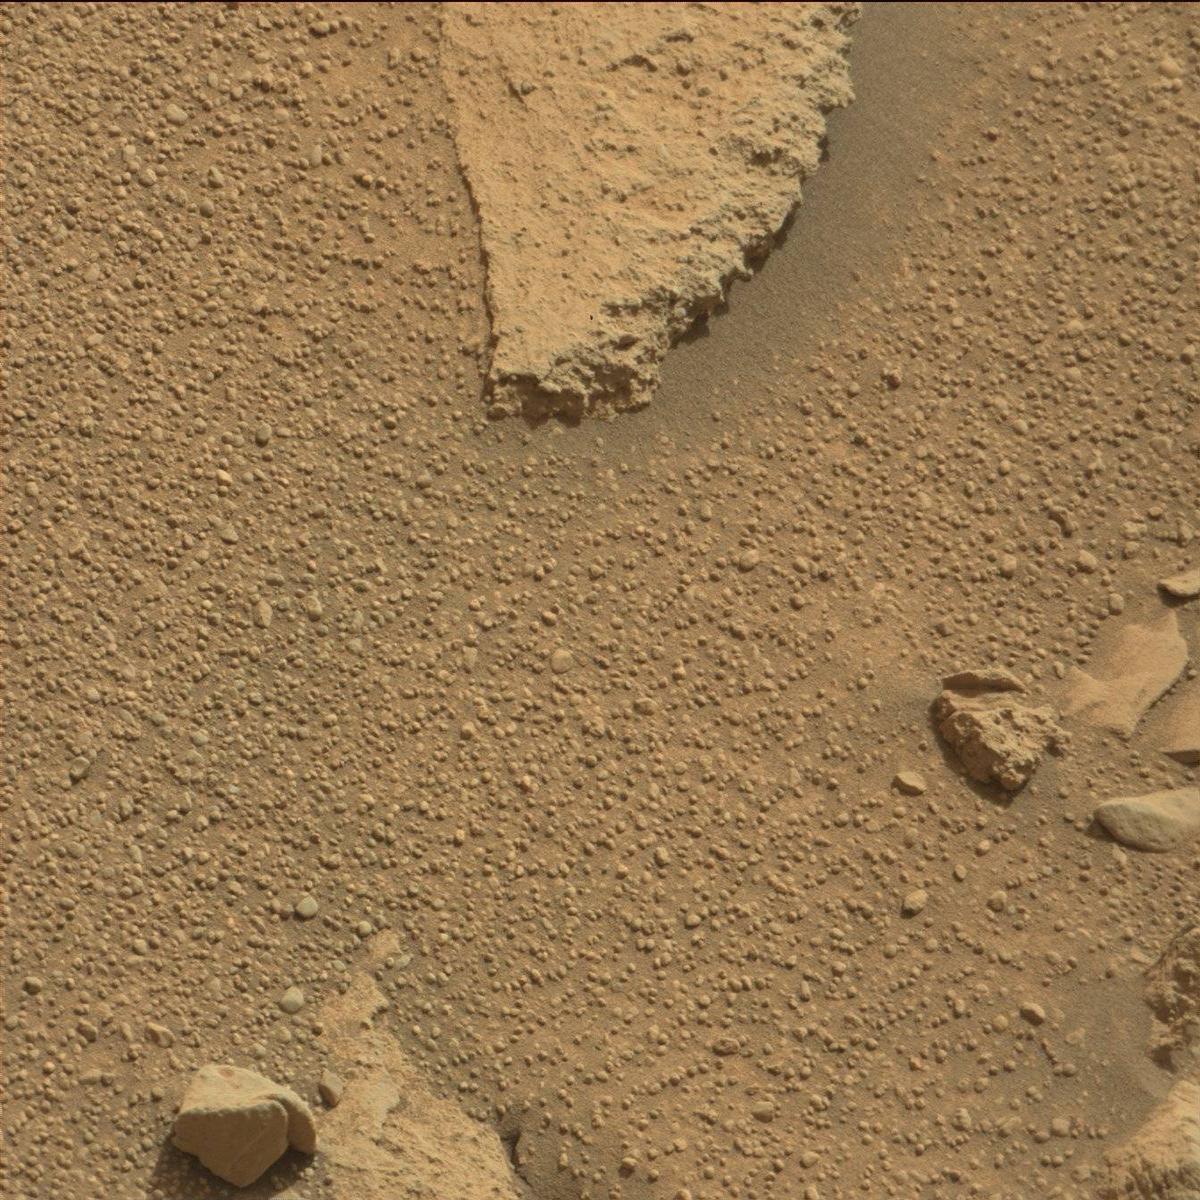
Terrain classes present: Bedrock, Rock, Sand / Soil